Interaction volume radius: 5 \u00c5
Interaction volume height: 30 \u00c5
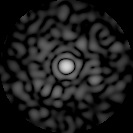
Disorder parameter: 0.8334